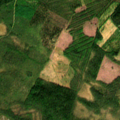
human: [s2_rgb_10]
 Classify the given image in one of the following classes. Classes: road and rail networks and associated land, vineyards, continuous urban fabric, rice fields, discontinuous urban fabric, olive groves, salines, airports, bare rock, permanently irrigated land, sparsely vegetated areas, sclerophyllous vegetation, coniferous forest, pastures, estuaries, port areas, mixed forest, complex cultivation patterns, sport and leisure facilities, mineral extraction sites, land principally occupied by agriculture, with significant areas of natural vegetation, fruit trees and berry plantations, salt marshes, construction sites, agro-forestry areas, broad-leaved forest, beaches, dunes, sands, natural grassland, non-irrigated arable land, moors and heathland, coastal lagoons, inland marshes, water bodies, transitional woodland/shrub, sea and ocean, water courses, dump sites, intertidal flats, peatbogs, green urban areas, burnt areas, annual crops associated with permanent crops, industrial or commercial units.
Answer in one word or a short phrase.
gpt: coniferous forest, mixed forest